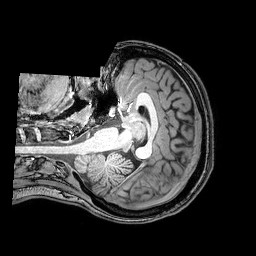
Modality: T1w
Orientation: axial
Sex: female
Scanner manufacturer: philips
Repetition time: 0.008108 s
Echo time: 0.00371 s